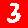
Digit: 3